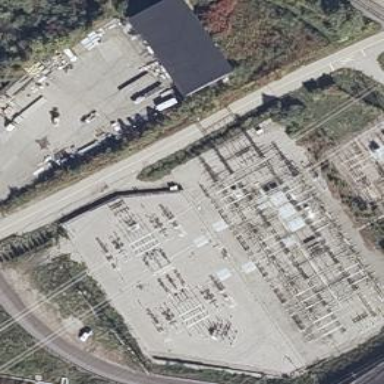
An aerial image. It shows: Switch used for power control.